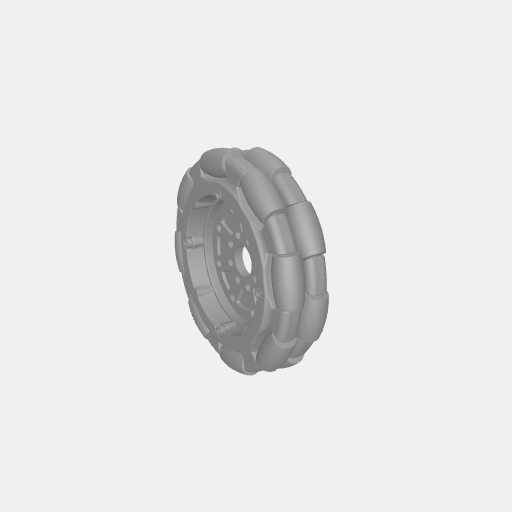
Part: OmniWheel96OD